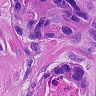
Metastatic tissue present: yes